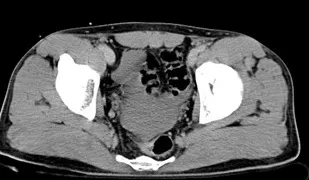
Average volume of ICH (cm3) according to location.
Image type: radiology (ct)